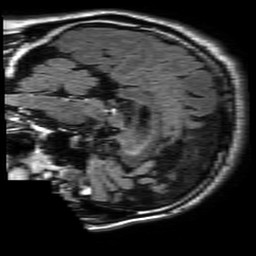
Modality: FLAIR
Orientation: sagittal
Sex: male
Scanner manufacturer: philips
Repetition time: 11 s
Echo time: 0.125 s